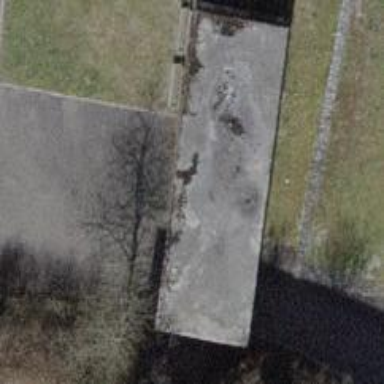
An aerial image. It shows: Bench for seating.